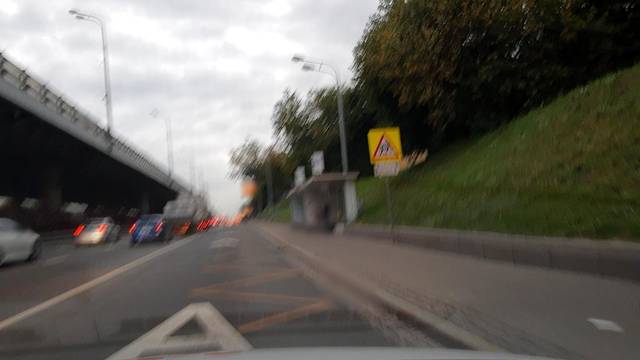
Region: Russia
Coordinates: 55.717, 37.408